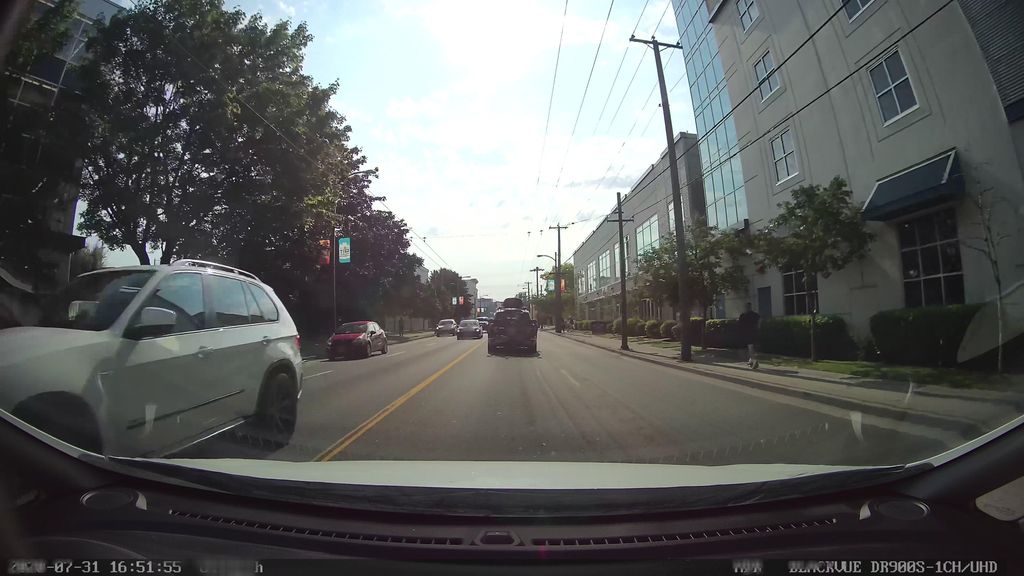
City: vancouver